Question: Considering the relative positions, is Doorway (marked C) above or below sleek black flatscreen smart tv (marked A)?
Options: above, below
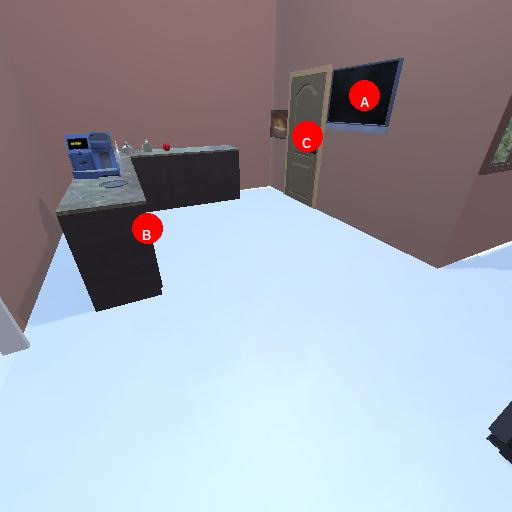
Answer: above